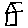
Label: house